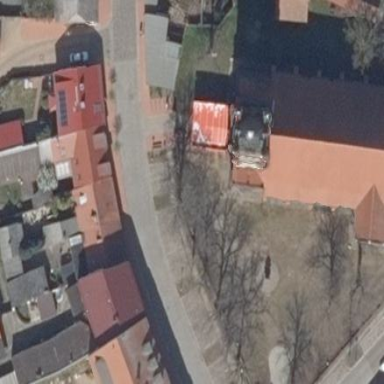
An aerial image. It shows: Church which is place of worship.